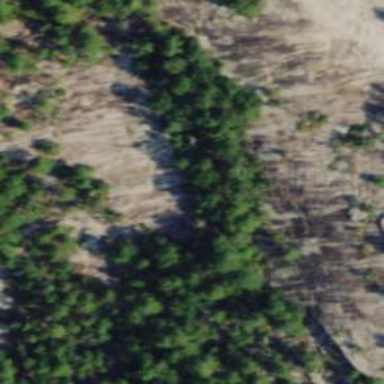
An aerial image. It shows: Landscape of bare rock.